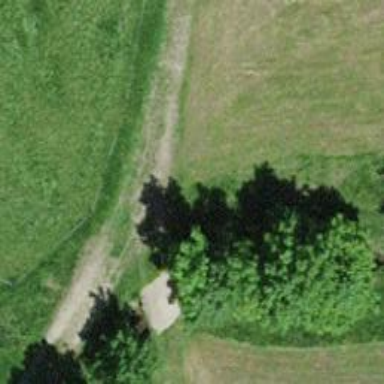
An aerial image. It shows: Unpaved track with grade 3 track type.